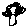
Label: tree